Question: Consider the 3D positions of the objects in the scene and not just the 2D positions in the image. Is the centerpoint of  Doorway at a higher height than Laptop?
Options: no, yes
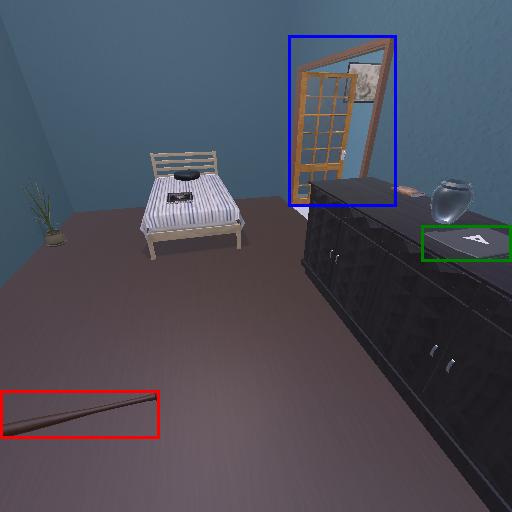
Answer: no